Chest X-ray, AP view. Patient: 49 years old, sex M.
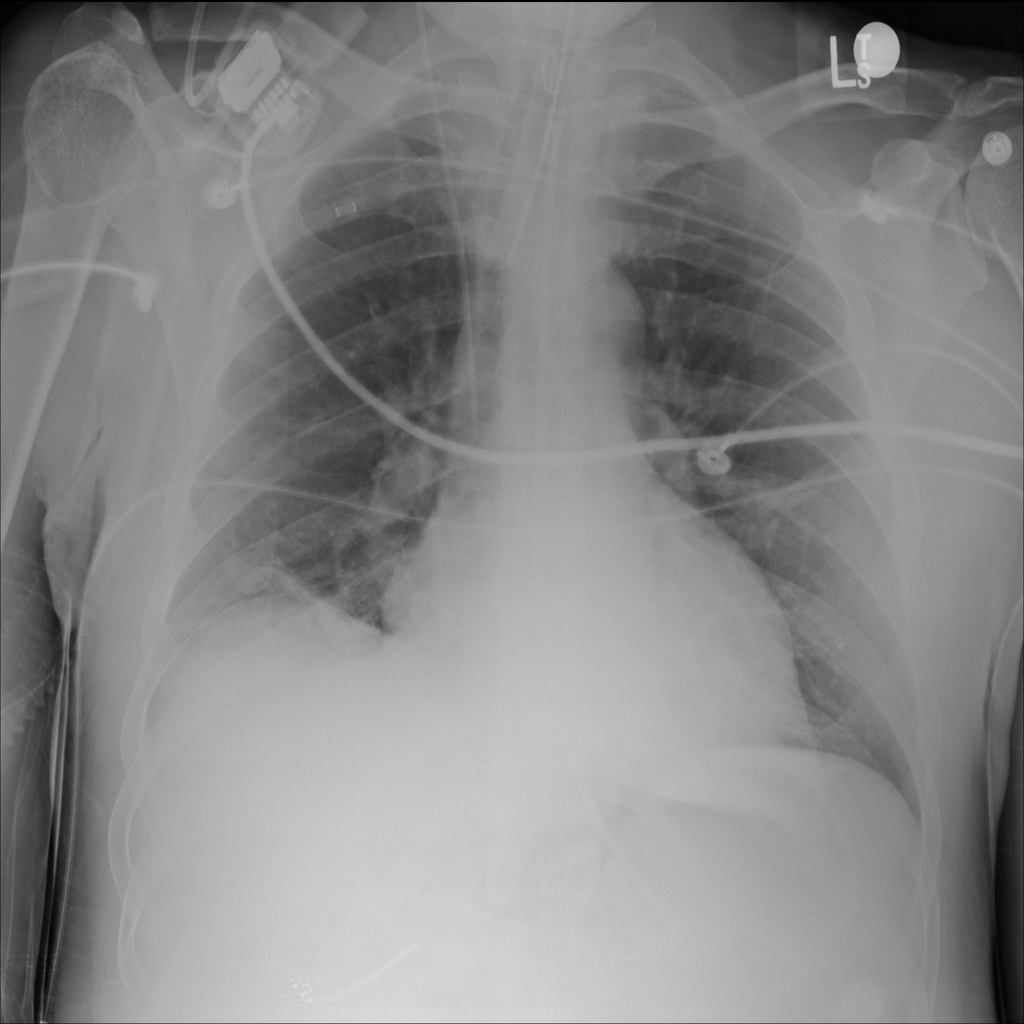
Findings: No Finding